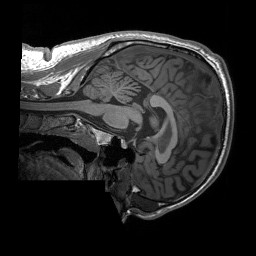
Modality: T1w
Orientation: sagittal
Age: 21
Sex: male
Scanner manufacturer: siemens
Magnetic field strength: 3 T
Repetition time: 1.9 s
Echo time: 0.00227 s